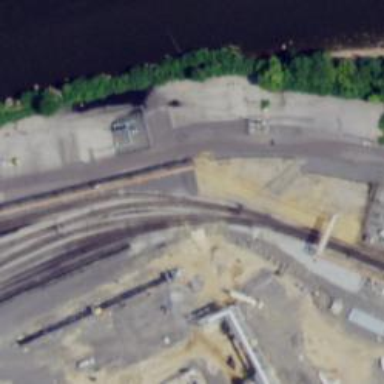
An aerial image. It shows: Railway yard used for servicing trains.